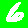
Digit: 6